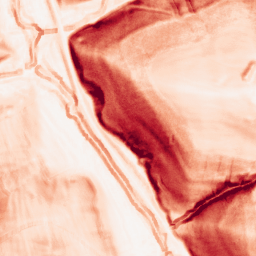
Category: morphological
Decomposition family: morphological_gradient
Decomposition parameters: size: 5
shape: square
Upsampling method: quadratic
Upsampling parameters: scale: 8
Upsampling scale: 8